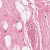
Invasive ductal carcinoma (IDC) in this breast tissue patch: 0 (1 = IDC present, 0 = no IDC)